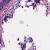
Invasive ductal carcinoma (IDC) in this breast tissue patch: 1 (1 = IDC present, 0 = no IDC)